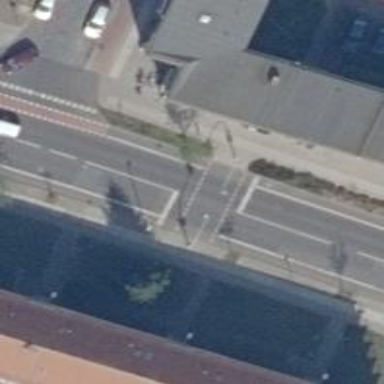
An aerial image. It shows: Crossing with traffic signals.